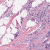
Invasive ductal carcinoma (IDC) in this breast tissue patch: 1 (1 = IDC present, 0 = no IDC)